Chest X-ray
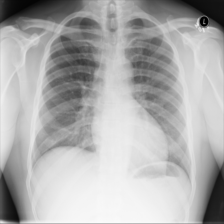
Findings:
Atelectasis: negative
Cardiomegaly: negative
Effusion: negative
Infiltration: negative
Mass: negative
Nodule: negative
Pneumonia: negative
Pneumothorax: negative
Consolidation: negative
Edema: negative
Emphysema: negative
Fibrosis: negative
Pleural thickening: negative
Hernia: negative